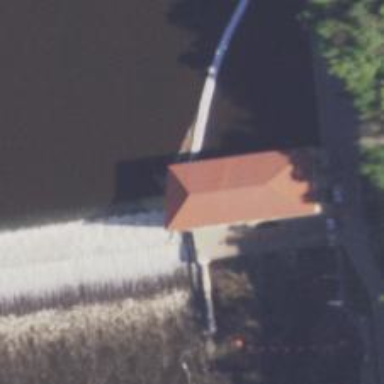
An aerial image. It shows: Weir along the waterway.